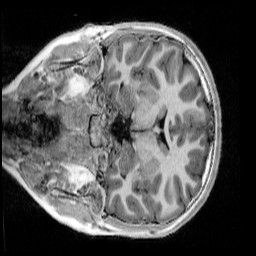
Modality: UNIT1_denoised
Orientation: coronal
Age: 11
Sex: female
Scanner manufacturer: siemens
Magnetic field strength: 3 T
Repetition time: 4 s
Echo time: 0.00303 s